Question: Hy,
I want to apply a css style for all my < li > tags after their id...the problem is that these tags have different id(autoincremental)...I made a screenshot in my firebug:

For all < li > items, ID is "abc_dev_view_menu_i*",where * is a number wich increments for each new item I add.
So how to manage this,how to apply for all < li > in this case where the number from ID increments each time I add one item?I tried with javascript,using getElementById but nothing worked until now
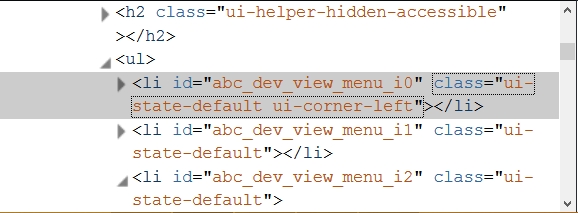
Answer: Use this attribute selector:
'''
li[id^="abc_dev_view_menu_i"] {
/* common style */
}
'''
this CSS rule will apply a style to each 'li' whose 'id'attribute starts with 'abc_dev_view_menu_i' (regardless of the incremental counter)